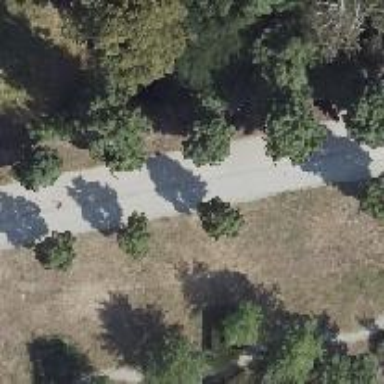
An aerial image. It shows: Deciduous broadleaved tree in park.